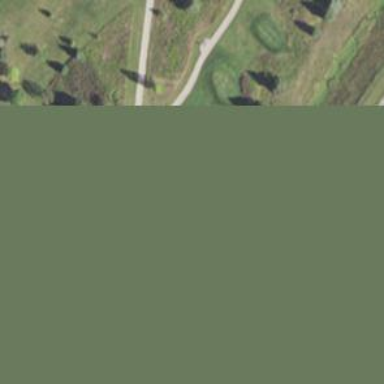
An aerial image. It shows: Pathway for golfing.